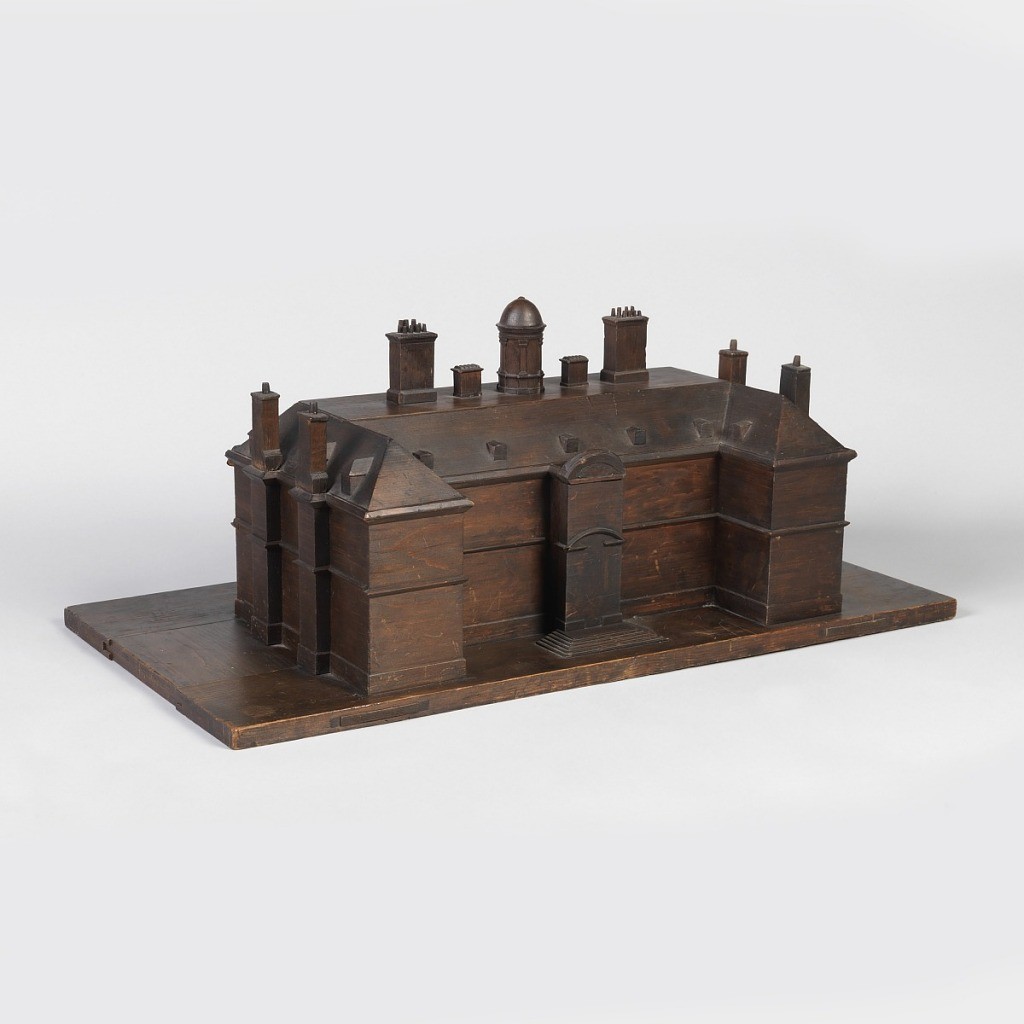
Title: Model of Sudbury Hall
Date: ca. 1660–90
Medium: pine
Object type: architectural model
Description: Model in the form of Sudbury Hall, Derbyshire, an English country house of ca. 1665-early 1690s, a rectangle with protruding central entrances and end wings, a central domed cupola and rectangular chimneys on the main block and two at each end, with small dormer windows above the two floors, delineated by a line of moulding.